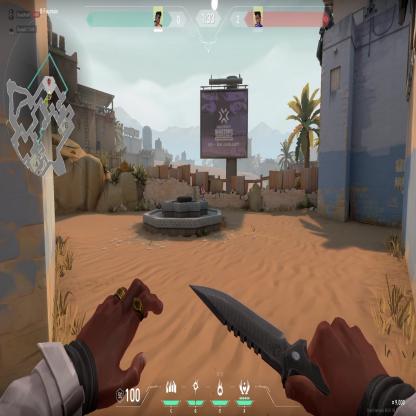
Label: enemy